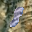
Label: 8